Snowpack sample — Loveland Pass, Silver Plume, Colorado, USA (1/12/25, 11:40 AM MST)
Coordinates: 39.66, -105.88
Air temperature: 7 °F
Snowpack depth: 140 cm
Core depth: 10 cm
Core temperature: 41 °F
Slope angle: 11°, slope face: 30°
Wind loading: high
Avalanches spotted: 2
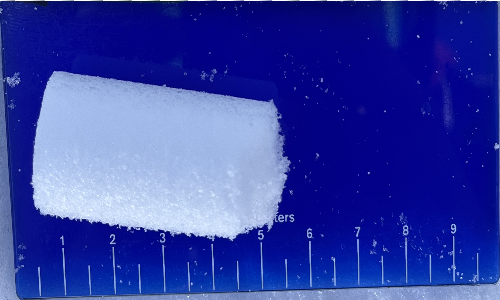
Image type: core
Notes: Pilot using slightly modified coring method that took too large segment for snow profile picturing, advised not to use in higher level models. Two avalanche on south face nearby, partially cloudy with light snow in the last 24 hours. Lots of wind loading on eastern features.